Question: I have a UINavigationBar control at the top of my View and in my associated controller I've tried setting self.navigationItem.title and self.title but neither modify the title of the NavigationBar.
The only thing that works is to set the title in Interface Builder:

How can I make this work programmatically.
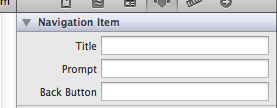
Answer: Setting a view controller's 'title' or 'navigationItem.title' only works if the view controller is in a navigation controller. If you are not using a 'UINavigationController', but are just sticking a 'UINavigationBar' on the view controller, then you must assign the view controller's 'navigationItem' to the navbar.
'''
self.navigationItem.title = @"Some Title";
self.myNavBar.items = @[ self.navigationItem ];
'''
where 'self.myNavBar' should be replaced with the actual reference you have to the 'UINavigationBar'.